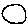
Label: circle